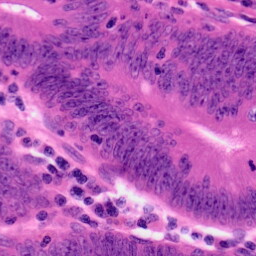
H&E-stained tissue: Colon